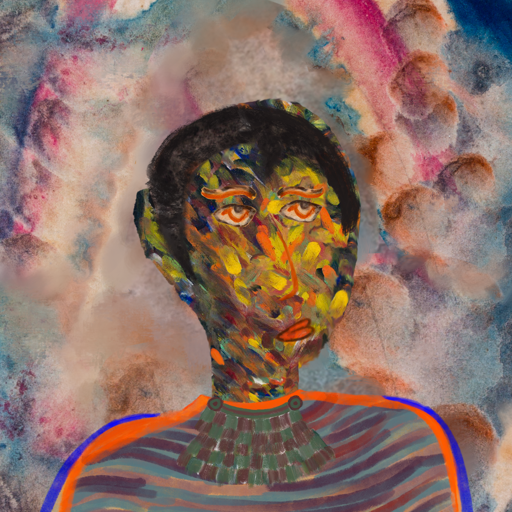
Background: Rupkatha, Head And Neck Side: An_Impression, Face Side: Experience, Bust: Experience, Hair Side: Roy_Bahadur, Head Accessory: Blank, Second Necklace: After_Raid, Necklace: Blank, Baby: Blank